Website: crate-barrel
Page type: receipt
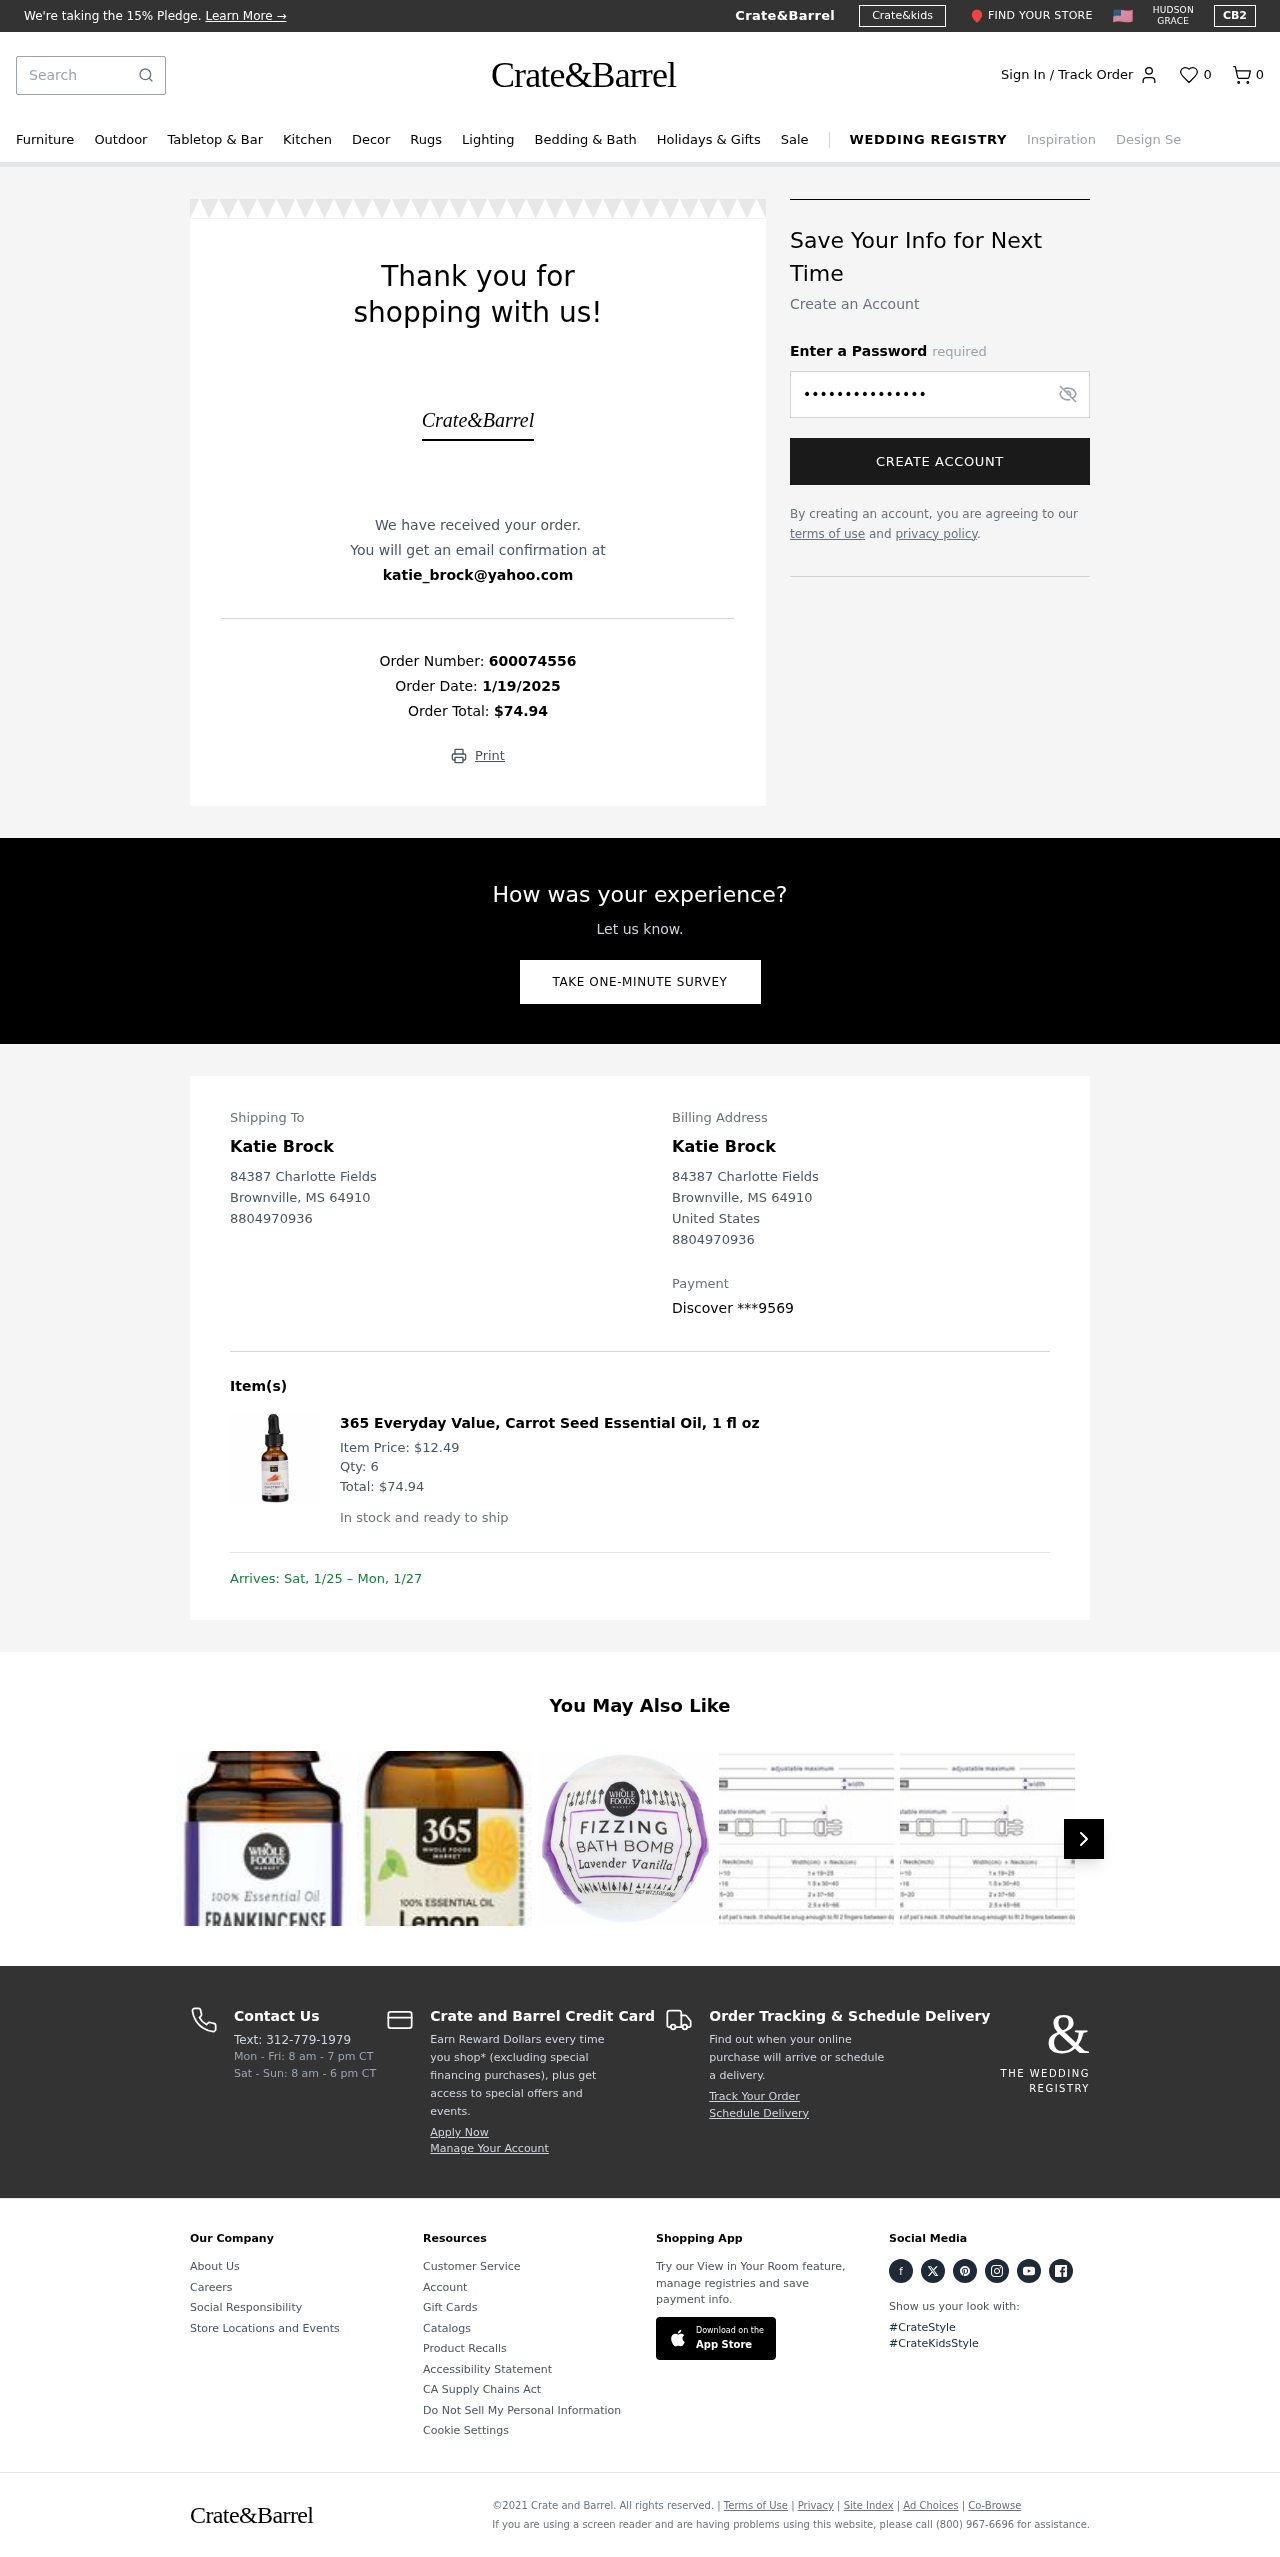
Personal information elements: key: PII_CARD_LAST4
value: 9569
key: PII_CARD_TYPE
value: Discover
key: PII_CITY
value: Brownville
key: PII_COUNTRY
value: United States
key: PII_EMAIL
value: katie_brock@yahoo.com
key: PII_FULLNAME
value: Katie Brock
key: PII_PHONE
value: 8804970936
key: PII_POSTCODE
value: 64910
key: PII_STATE_ABBR
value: MS
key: PII_STREET
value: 84387 Charlotte Fields
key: PII_FULLNAME2
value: Katie Brock
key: PII_STREET2
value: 84387 Charlotte Fields
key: PII_CITY2
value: Brownville
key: PII_STATE_ABBR2
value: MS
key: PII_POSTCODE2
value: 64910
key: PII_PHONE2
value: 8804970936
Product elements: key: PRODUCT1_NAME
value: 365 Everyday Value, Carrot Seed Essential Oil, 1 fl oz
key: PRODUCT1_PRICE
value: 12.49
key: PRODUCT1_QUANTITY
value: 6
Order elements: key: ORDER_NUM_ITEMS
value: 0
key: ORDER_ID
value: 600074556
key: ORDER_DATE
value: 1/19/2025
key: ORDER_TOTAL
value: $74.94
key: ORDER_ITEM_TOTAL
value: $74.94
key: ORDER_DELIVERY_DATE
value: Sat, 1/25 – Mon, 1/27
Search elements: key: HEADER_SEARCH
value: Search
Other elements: key: FAVORITES_COUNT
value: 0